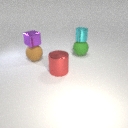
large brown rubber sphere behind large red metal cylinder